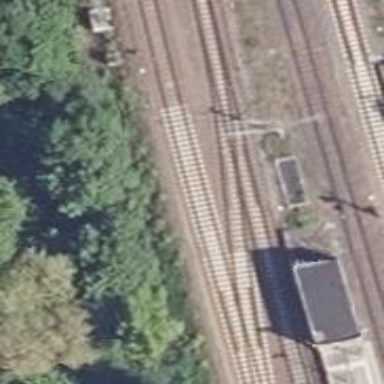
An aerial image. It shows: Railway yard used for servicing trains.